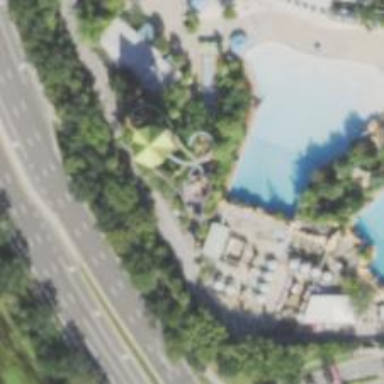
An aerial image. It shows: Water slide attraction.